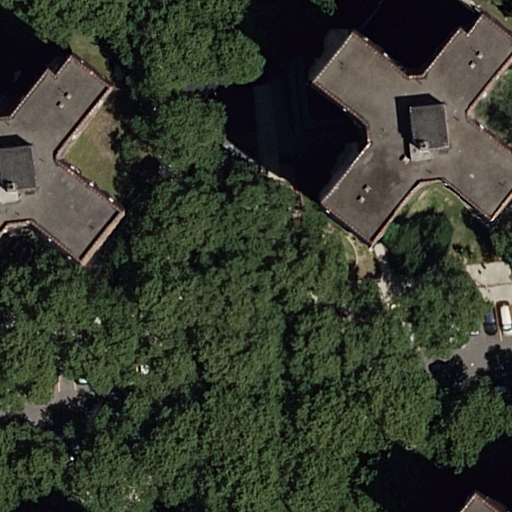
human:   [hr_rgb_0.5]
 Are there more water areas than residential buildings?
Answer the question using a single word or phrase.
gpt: no

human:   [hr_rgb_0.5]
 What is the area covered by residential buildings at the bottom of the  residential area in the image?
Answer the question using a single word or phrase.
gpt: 14m2

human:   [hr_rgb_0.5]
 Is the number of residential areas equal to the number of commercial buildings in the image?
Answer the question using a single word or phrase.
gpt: no

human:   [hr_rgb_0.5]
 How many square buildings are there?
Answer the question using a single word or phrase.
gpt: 0

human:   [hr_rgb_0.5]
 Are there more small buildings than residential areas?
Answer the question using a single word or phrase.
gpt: no

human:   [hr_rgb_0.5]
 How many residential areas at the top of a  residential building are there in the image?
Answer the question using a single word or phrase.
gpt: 0

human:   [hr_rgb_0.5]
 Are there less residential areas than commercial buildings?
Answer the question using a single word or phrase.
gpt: no

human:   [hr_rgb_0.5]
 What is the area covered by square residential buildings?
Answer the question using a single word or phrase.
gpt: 0m2

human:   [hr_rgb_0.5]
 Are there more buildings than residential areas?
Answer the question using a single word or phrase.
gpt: yes

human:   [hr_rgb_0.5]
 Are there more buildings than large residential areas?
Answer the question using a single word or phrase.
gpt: yes

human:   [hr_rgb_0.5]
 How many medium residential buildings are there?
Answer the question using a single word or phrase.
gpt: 0

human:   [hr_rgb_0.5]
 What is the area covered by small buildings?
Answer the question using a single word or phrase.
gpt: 14m2

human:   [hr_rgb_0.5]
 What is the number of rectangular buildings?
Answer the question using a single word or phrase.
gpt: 1

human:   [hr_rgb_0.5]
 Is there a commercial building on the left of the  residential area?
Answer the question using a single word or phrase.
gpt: no

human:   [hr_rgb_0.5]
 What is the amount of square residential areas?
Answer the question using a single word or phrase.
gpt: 0

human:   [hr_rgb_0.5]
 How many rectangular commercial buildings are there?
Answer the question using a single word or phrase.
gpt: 0

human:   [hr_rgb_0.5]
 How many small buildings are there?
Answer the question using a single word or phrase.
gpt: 1

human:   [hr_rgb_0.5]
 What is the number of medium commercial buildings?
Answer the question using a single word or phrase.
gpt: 0

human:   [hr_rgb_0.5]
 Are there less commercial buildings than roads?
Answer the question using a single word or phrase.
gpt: no

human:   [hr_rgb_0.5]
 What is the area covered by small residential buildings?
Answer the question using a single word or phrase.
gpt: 14m2

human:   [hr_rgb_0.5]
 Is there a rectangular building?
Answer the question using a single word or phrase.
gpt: yes

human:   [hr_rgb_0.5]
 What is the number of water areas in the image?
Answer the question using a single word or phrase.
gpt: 0

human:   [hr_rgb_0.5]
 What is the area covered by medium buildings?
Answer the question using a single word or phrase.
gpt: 0m2

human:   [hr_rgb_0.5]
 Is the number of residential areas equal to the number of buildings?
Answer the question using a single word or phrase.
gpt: no

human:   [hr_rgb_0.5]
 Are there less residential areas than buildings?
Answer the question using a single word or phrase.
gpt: yes

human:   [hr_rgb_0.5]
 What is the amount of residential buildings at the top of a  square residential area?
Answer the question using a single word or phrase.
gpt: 0

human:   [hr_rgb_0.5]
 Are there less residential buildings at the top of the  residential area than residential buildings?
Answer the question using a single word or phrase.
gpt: yes

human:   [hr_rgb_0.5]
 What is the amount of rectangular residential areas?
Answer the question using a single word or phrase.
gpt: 1

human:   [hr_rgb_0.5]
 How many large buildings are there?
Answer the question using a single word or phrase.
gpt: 2

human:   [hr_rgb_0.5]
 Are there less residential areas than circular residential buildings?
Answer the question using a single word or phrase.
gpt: no

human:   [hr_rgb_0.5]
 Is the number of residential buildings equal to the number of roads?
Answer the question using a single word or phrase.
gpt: no

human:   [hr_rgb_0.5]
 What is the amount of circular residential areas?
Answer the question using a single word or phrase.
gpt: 0

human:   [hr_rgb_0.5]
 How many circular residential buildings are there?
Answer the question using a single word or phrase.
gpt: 0

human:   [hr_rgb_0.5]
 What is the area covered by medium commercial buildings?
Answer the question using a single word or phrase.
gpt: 0m2

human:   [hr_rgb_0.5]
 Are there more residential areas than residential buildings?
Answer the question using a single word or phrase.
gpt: no

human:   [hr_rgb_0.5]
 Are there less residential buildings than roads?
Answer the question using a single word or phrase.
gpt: no